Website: macys
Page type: delivery-shipping
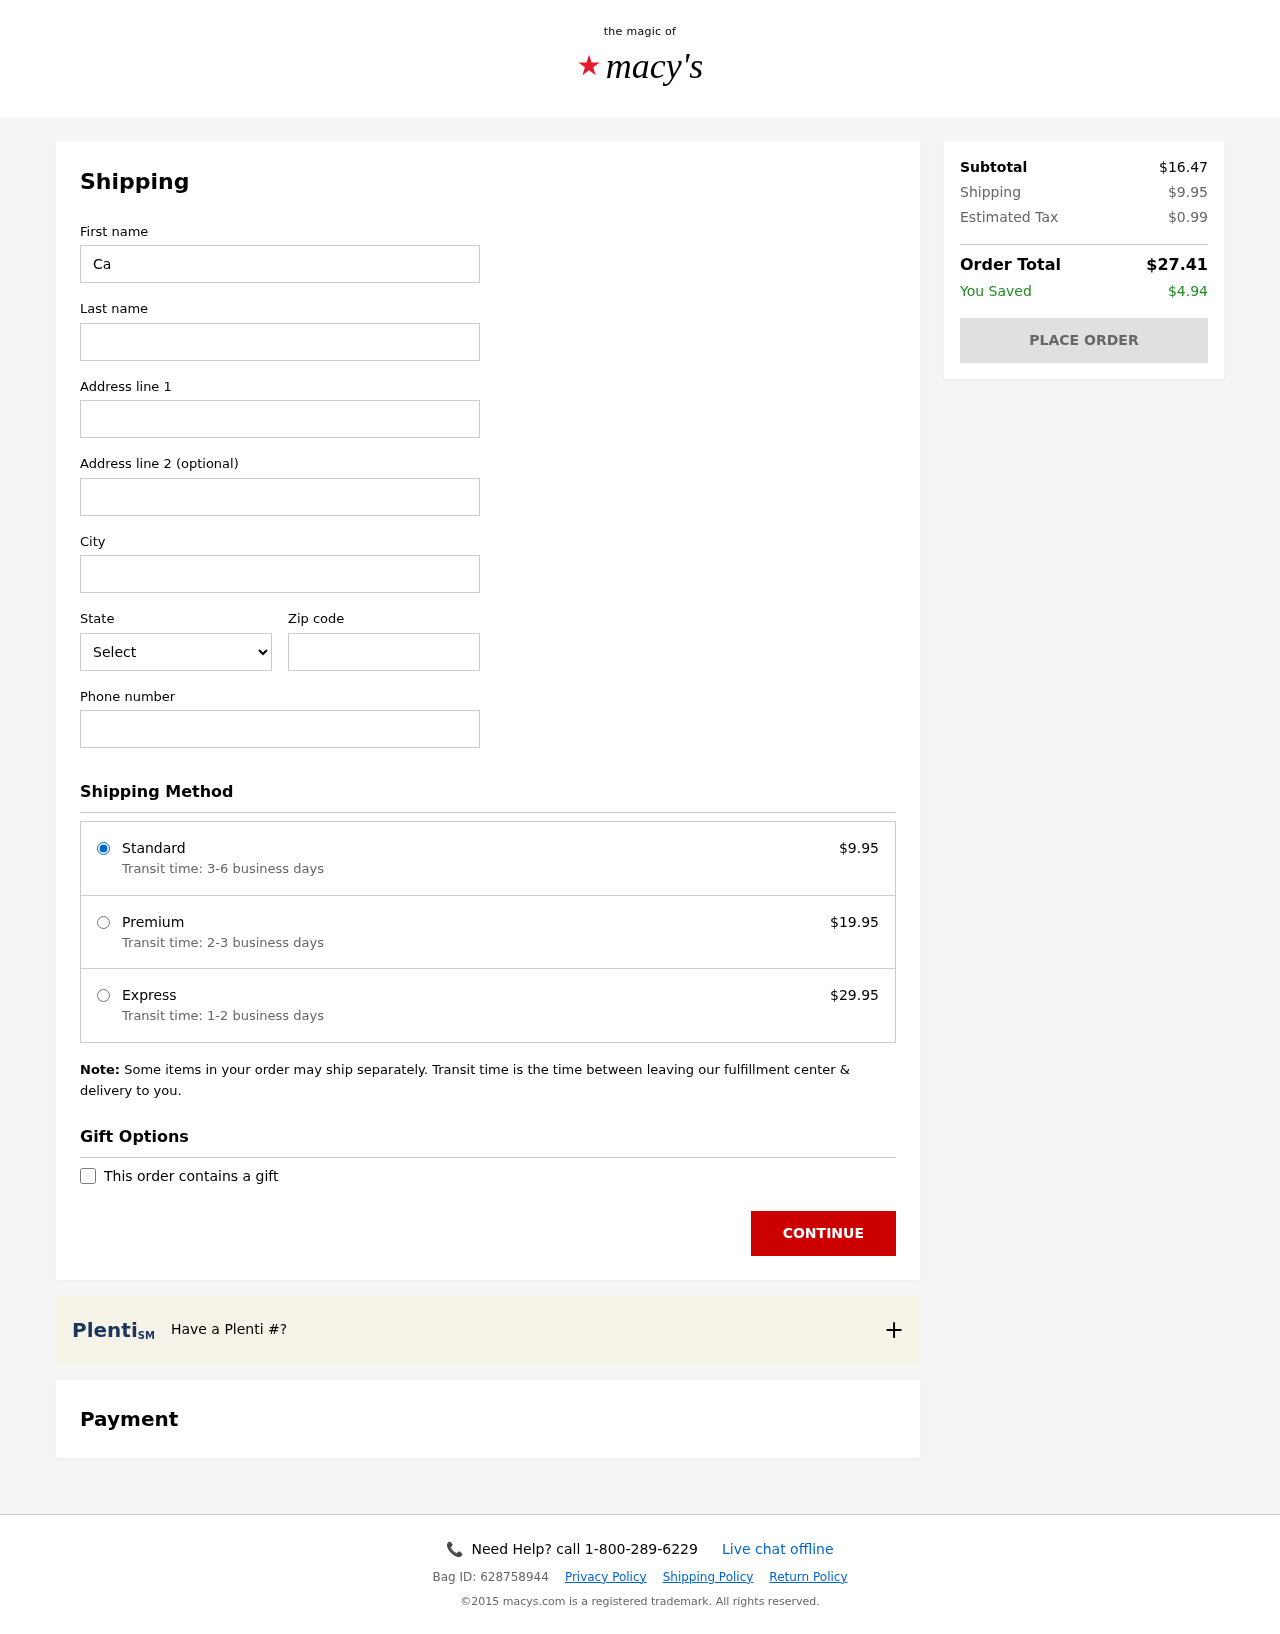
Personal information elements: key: PII_CITY
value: North Jerometon
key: PII_FIRSTNAME
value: Carl
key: PII_LASTNAME
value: Graves
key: PII_PHONE
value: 3045082284
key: PII_POSTCODE
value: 34375
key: PII_STATE_ABBR
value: SD
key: PII_STREET
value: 804 Martinez Parks Apt. 252
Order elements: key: ORDER_SHIPPING_COST
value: $9.95
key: ORDER_SHIPPING_PREMIUM
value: $19.95
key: ORDER_SHIPPING_EXPRESS
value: $29.95
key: ORDER_SUBTOTAL
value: $16.47
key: ORDER_TAX
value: $0.99
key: ORDER_TOTAL
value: $27.41
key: ORDER_SAVINGS
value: $4.94